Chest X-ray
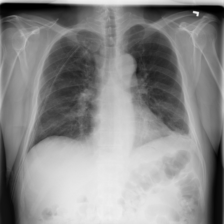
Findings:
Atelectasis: negative
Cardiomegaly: negative
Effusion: negative
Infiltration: positive
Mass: negative
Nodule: negative
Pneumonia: negative
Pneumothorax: negative
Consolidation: negative
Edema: negative
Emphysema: negative
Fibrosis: negative
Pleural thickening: negative
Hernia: negative